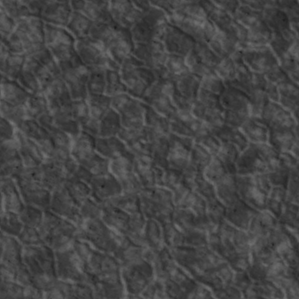
Label: non_frost